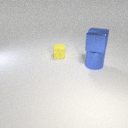
large blue metal cylinder below large blue metal cube